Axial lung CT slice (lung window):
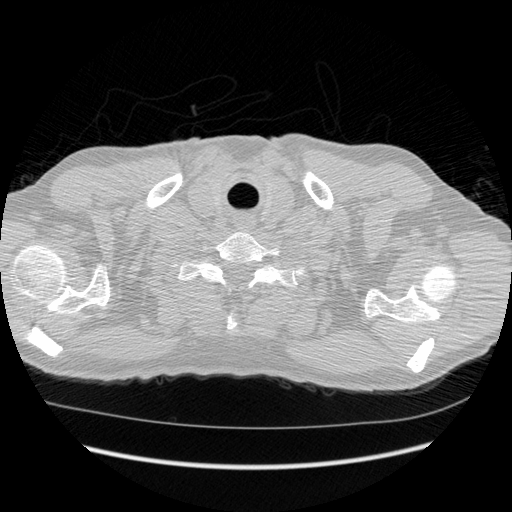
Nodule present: no